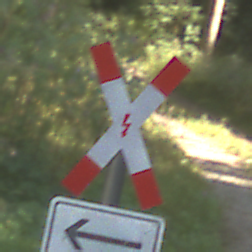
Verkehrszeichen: Andreaskreuz
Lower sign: RichtungsangabeDurchPfeile1
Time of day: MorningAfternoon
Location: Outdoor (Nature)
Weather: Clear
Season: NotSpecified
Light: Natural